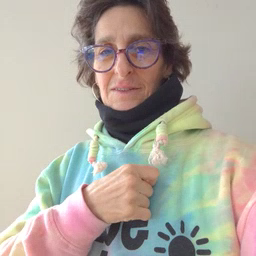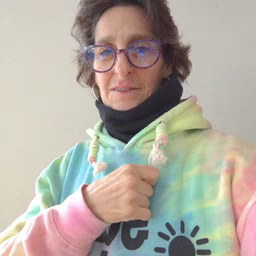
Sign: nose